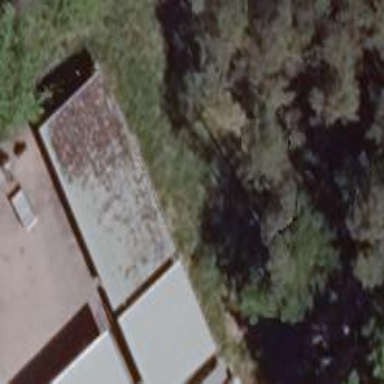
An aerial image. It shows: View of roof of building.